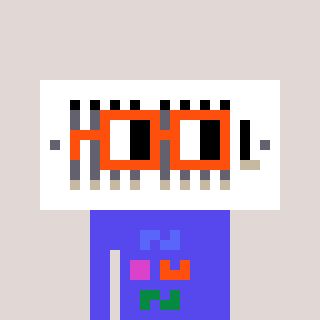
a pixel art character with square orange glasses, a vent-shaped head and a computerblue-colored body on a warm background